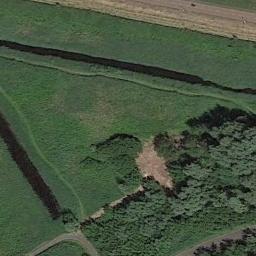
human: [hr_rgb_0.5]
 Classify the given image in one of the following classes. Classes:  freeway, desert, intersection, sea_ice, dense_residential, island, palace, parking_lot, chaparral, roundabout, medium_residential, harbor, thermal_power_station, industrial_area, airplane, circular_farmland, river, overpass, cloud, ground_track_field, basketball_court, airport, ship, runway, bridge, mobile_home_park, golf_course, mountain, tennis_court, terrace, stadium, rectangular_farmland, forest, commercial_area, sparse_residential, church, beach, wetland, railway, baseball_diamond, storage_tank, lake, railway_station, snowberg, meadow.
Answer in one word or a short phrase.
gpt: meadow